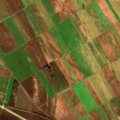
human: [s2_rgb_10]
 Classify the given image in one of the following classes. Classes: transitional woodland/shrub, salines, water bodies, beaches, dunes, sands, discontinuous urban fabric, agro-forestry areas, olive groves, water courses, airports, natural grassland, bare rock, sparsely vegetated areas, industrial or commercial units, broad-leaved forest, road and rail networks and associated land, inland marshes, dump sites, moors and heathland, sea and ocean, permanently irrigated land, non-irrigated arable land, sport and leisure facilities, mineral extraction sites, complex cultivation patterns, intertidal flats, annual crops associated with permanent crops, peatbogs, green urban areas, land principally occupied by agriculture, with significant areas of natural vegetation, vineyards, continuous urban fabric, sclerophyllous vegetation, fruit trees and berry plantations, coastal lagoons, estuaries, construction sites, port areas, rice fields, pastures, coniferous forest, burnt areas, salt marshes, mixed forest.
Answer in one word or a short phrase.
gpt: non-irrigated arable land, pastures